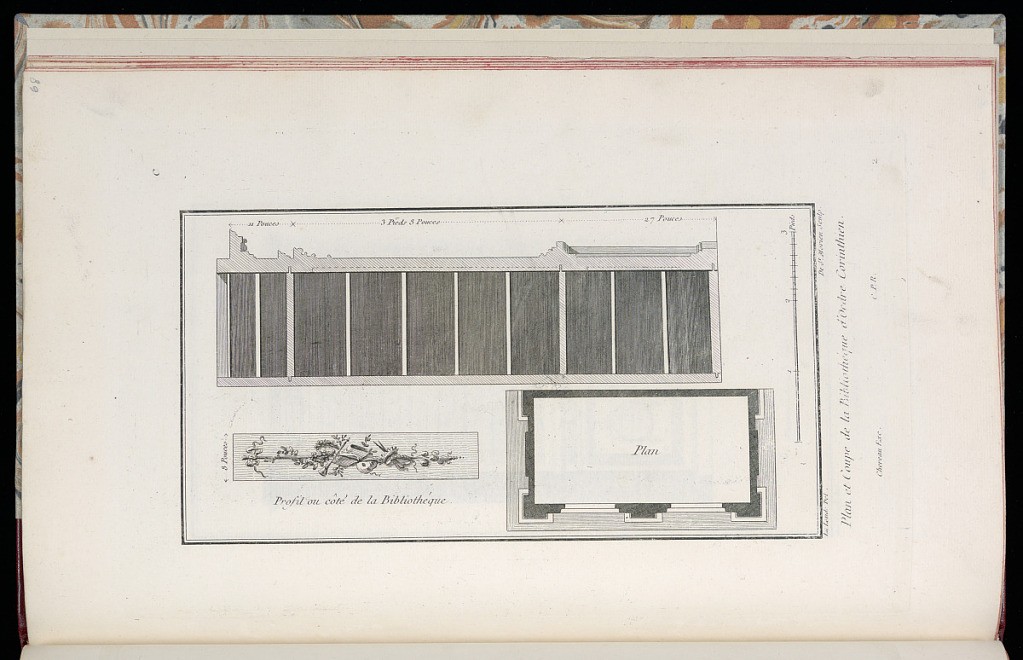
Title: Plan et Coupe de la Bibliothéque d'Ordre Corinthien
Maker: Richard de Lalonde, French, active 1780–96
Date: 1775-1788
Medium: Etching on off-white laid paper
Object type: Print
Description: Plan and cross section of the bookshelf depicted in 1921-6-279-67. The sheet also includes a detail for a decorative design for the side panel, featuring a trophy with attributes of music and theater. The plate is signed and numbered.